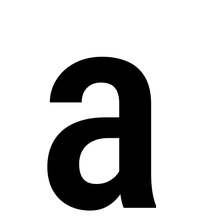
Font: Roboto_Condensed_Medium